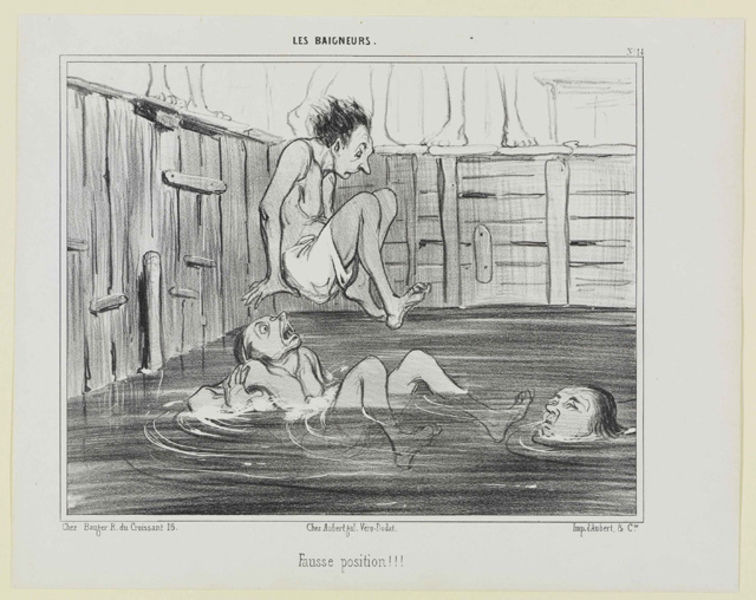
Titel: Fausse position!!! (Les Baigneurs)
Künstler: Honoré Daumier
Standort: Karlsruhe
Institution: Staatliche Kunsthalle Karlsruhe
Schlagwörter: blau, dunkel, fuß, gruppe, hand, kopf, körper, mann, nackt, schatten, wasser, weiß, baden, badende, frauen, menschen, braun, brust, busen, frankreich, frau, grau, haar, hell, hintergrund, holz, köpfe, licht, mund, männer, nase, ohr, raum, rücken, schwarz, skizze, zeichen, zeichnung, blick, tuch, leute, alt, gesichter, hose, wand, alte, arm, arme, augen, entsetzen, gesicht, lang, mensch, rahmen, stehen, trauer, hände, kalt, nass, spiegelung, hochwasser, haare, stehend, drei, kinn, umrandung, bassin, skulptur, beine, sprung, bein, füße, schrift, welle, wellen, papier, rahmung, zwei, position, zuschauer, grafik, graphik, untergehen, latten, treiben, bank, rand, figuren, französisch, angst, planken, karikatur, nasen, spitz, drei männer, vergnügen, handtuch, stufen, bretter, zehen, dünn, fallen, striche, wände, bad, plantschen, waschen, offen, dürr, erschrecken, krank, lendentuch, spott, buch, kohle, kälte, planschen, schwimmen, barfuß, becken, kniee, brett, druck, druckgraphik, lithographie, schwarzweiss, druckgrafik, schraffur, comic, radierung, stich, titel, seite, humor, illustration, karrikatur, politik, satire, text, zeitung, cartoon, furcht, schrecken, tauchen, bleistift, pool, entwurf, lustig, bleistiftzeichnung, daumier, buchseite, zuber, karte, zähne, erschreckt, hel, badehose, unterhose, springen, hilfe, krankheit, schmerz, schreien, fall, sturz, unfall, holzwand, bottich, sauber, sechs, heilung, fersen, schrei, wasserbecken, spaß, unterschenkel, holzbottich, holzverschlag, unter, unter wasser, schreck, schwimmer, paddeln, beschriftet, therme, schwimmbad, schwraz, badeanstalt, hüpfen, erschrocken, springt, bader, sketch, skizziert, seriendruck, entsetzt, ertrinken, falsch, zielen, holzlatten, freibad, sauna, depression, ängstlich, les, schwimmbecken, falsche, badesee, konflikt, honoré, honoré daumier, anweisung, leher, arschbombe, gesict, holzwände, stehe, die badenden, springer, schimmen, beckenrand, ungern, schubsen, 1900, 1800, 14, stichzeichnung, zeichnund, hausseposition, fausse position, baigneurs, schwimmbad+, schwimmbat, zehne, mann springt, chez, falsche position, wasserbad, ungünstig, les baigneurs, fausse, karrikiert, badeanstallt, unwille, gbad, bad wasser, #beine, angstvoll, fausse position !!!, kommen sehen, männerbad, wasserscheu, les beigneurs, zuschauer#holzwand, humoristisch, aubert, schrekc, satufen, nichtschwimmer, badesachen, unachtsamkeit, graph8ik